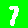
Digit: 7